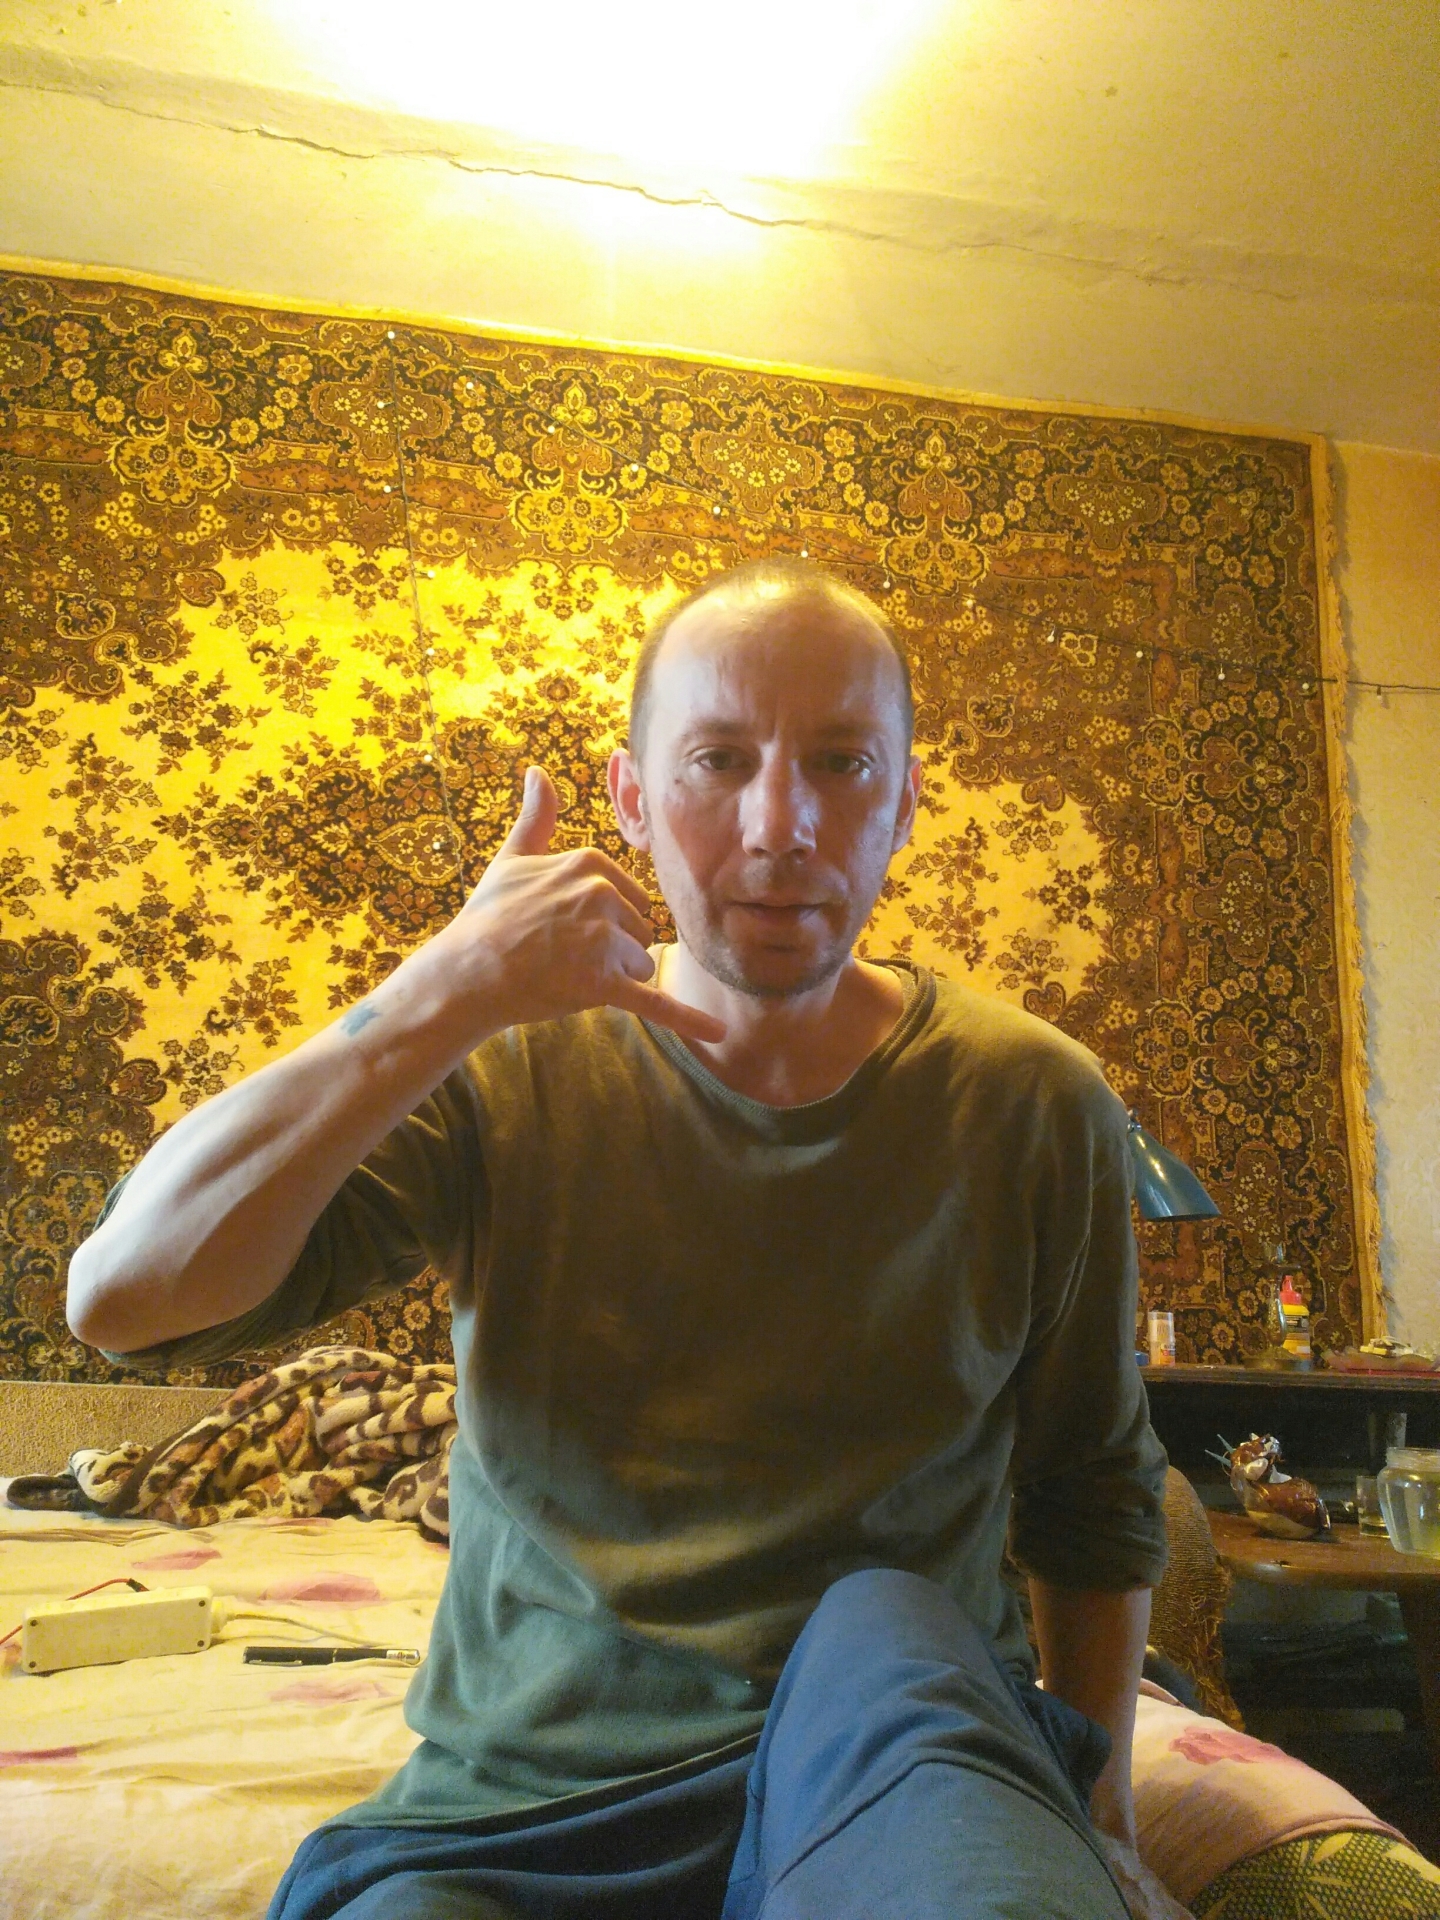
Label: noise